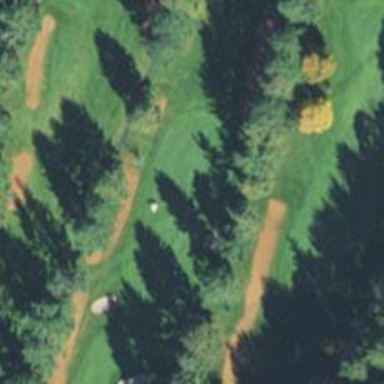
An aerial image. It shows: View of golf hole.